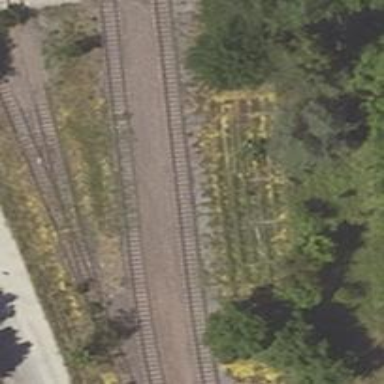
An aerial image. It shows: Disused railway yard.